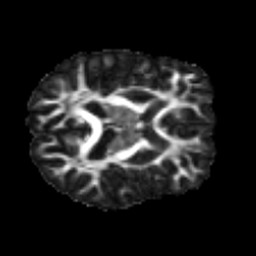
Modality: FA
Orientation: axial
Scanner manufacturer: siemens
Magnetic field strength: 3 T
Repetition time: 3.6 s
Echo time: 0.092 s